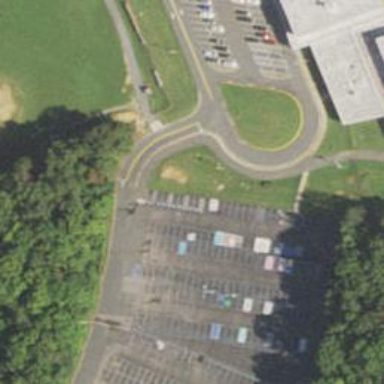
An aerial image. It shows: Parking space is available.